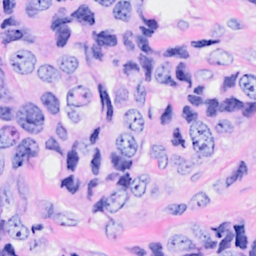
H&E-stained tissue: Breast